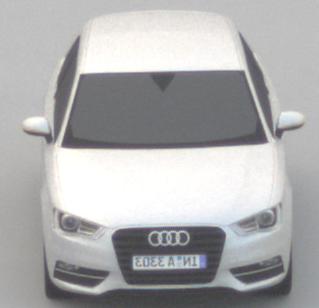
Make: Audi
Model: A3 1.2 TFSI
Detailed model: A3 (8V)
Model produced from: 2013/02
Model produced until: 2014/05
Doors: 3
Color: white
Road condition: dry road
Daytime: morning or afternoon
Contrast: low contrast